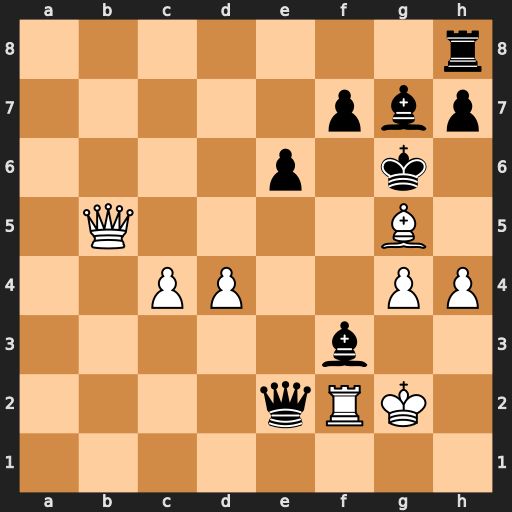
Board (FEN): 7r/5pbp/4p1k1/1Q4B1/2PP2PP/5b2/4qRK1/8
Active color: w
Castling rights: -
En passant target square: -
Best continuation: Kg3 Qxf2+ Kxf2